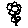
Label: flower